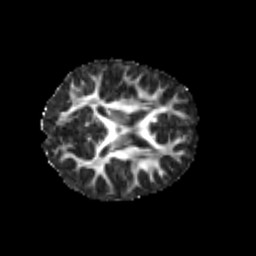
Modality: FA
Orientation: axial
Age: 7
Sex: male
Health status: healthy